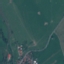
Label: Pasture